Question: I'm developing a website where people can post ads related to animals. There are:
1- Animal Sale & Adoption Ads
2- Animal Mating Ads
I'm having a really difficult time visualizing what my database structure should be for the classifieds section. This is what I've come up with so far:

A user can post an ad. Every ad has an Ad Category (Mating/Sale), and an Ad Type (Offering something/Requesting something).
I created a separate table for animal, which will contain all the animal data, and a separate table for breeds. I did this to make it easier to search by animal or by breed.
The ERD is still in a very preliminary stage but I wanted to know whether this would be efficient in terms of performance and storage.
Thank you in advance! :)
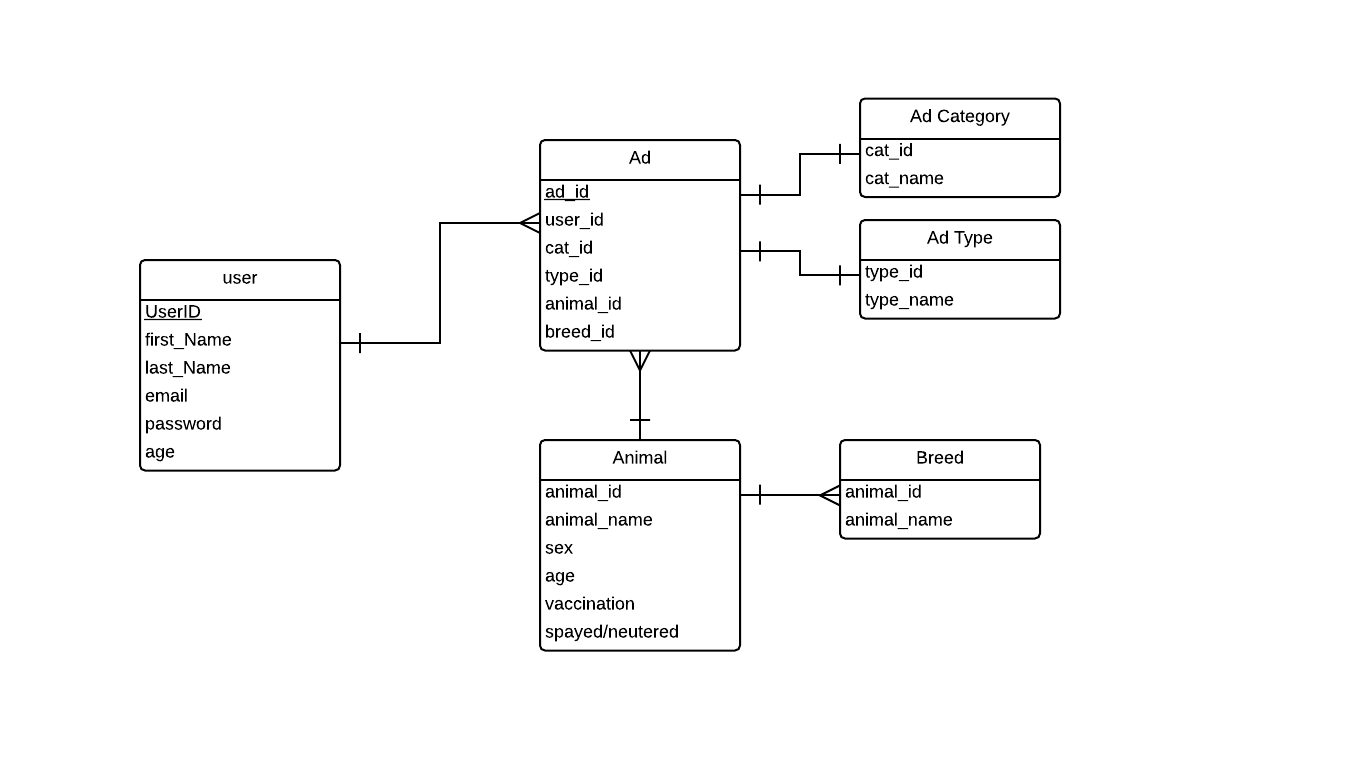
Answer: My recommendation is the create a 3rd normal form schema and then profile your app. It's difficult to guess on performance. Other factors like indexes and query optimization will have a great impact. Make sure you're using indexes for all WHERE clauses.
I'd also think about partioning by date. You don't say how you'll deal with historical data. It's not too early to think about how long you'll hang onto ads before moving them out to an archive for reporting. You don't want your performance to slow down over time because the table size has grown.
Now that you've posted your schema, I'd recommend that you remove breed_id from the Ad table. There's no relationship there. An Animal can have one Breed.